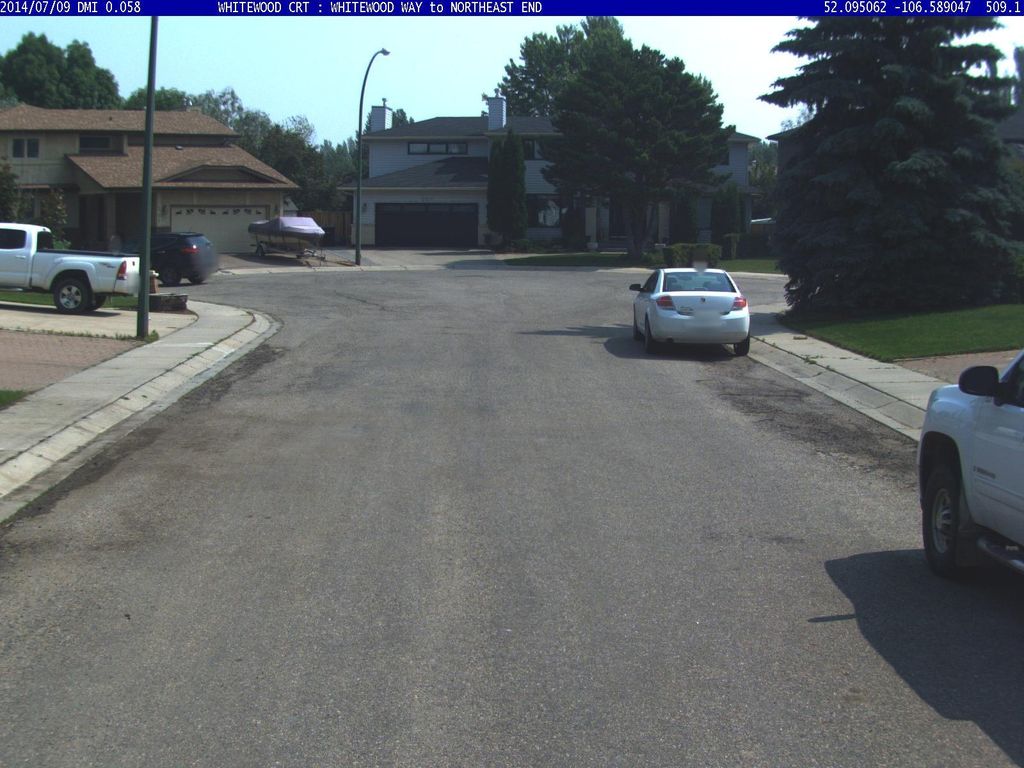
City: saskatoon